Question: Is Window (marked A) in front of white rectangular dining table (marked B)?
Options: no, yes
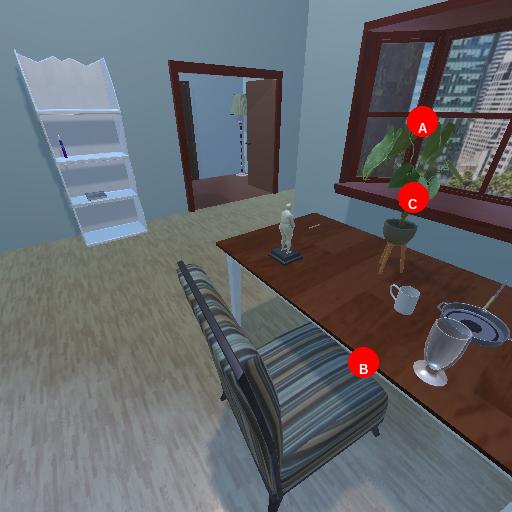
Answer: no